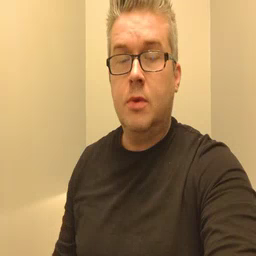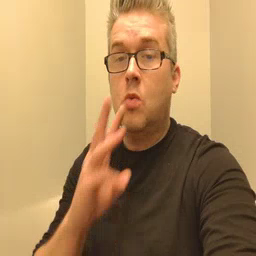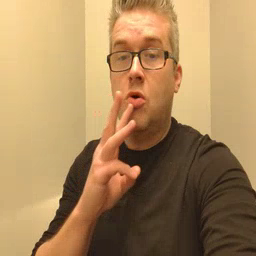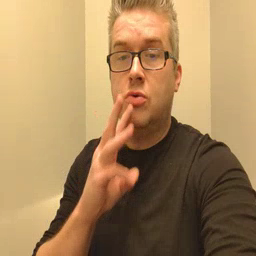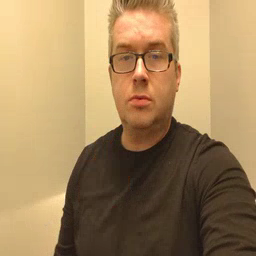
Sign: water